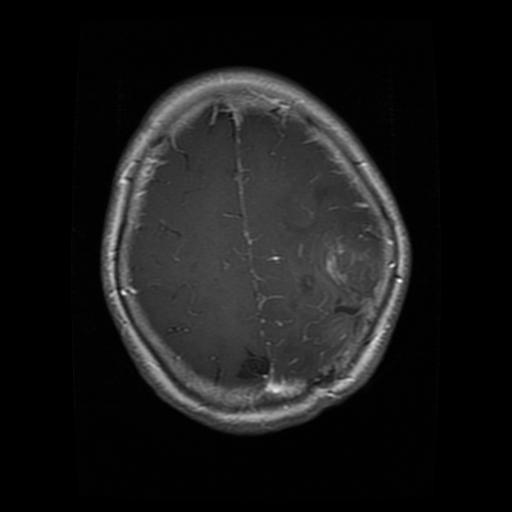
Label: glioma